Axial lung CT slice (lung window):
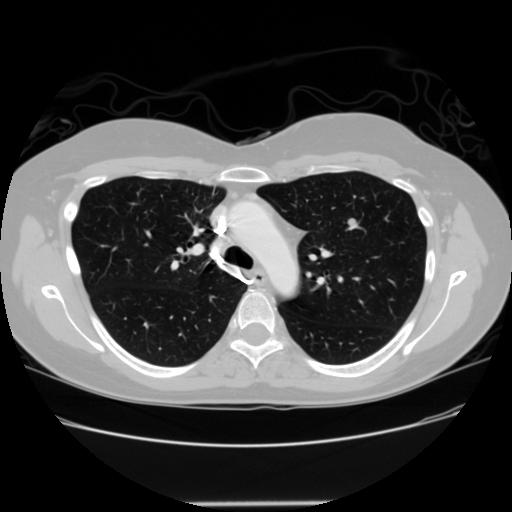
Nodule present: yes
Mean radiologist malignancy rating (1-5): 2.5